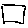
Label: square